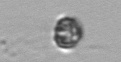
Label: Dinophyceae